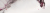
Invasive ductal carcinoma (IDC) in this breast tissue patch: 0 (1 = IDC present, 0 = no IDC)